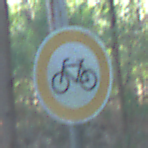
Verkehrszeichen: VerbotRadverkehr
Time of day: MorningAfternoon
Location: Outdoor (Nature)
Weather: Clear
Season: NotSpecified
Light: Natural